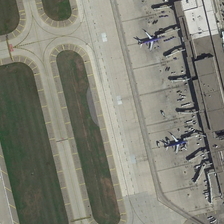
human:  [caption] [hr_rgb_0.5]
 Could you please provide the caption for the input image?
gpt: two planes are paked next to a terminal in an airport .

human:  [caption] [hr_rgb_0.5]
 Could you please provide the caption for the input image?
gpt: a large number of cars parked near the airport plains .

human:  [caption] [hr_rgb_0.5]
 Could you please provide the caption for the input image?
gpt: many of the planes were docked on the wide .

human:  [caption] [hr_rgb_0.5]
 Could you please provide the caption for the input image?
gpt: two planes are paked next to a terminal in an airport .

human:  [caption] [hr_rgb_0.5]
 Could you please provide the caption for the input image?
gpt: a large number of cars parked near the airport plains .